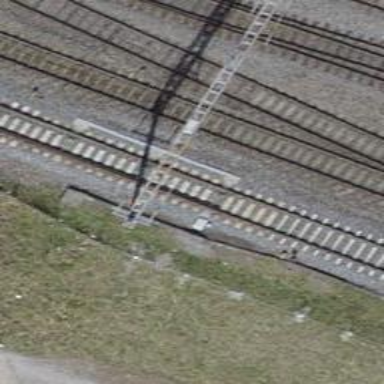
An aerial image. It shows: Railway switch.